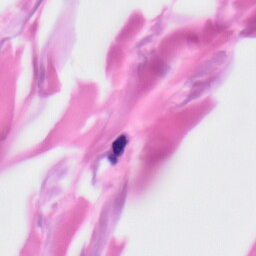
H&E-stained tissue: Skin